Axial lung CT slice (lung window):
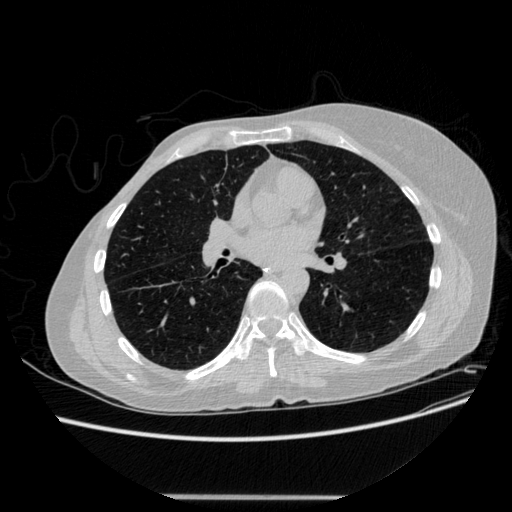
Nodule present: no